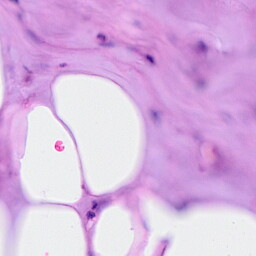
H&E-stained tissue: Breast